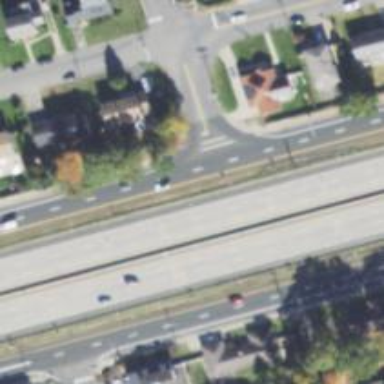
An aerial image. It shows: Secondary road with cloverleaf junction.